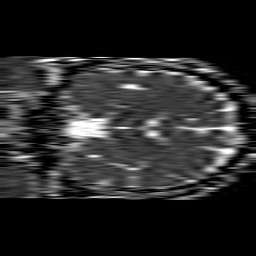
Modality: ADC
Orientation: coronal
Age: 51
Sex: male
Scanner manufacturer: philips
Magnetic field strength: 1.5 T
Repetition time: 4.6 s
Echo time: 0.08941 s